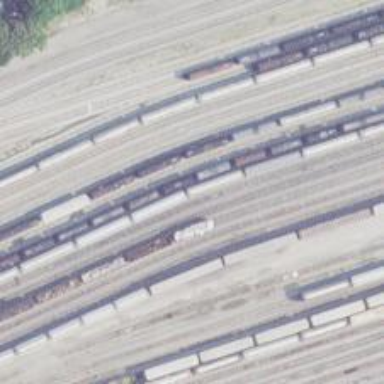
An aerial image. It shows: Railway yard.